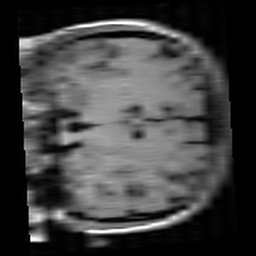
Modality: T1w
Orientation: coronal
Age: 22
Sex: female
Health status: healthy
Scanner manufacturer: siemens
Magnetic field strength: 3 T
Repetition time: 4.1 s
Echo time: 0.0085 s